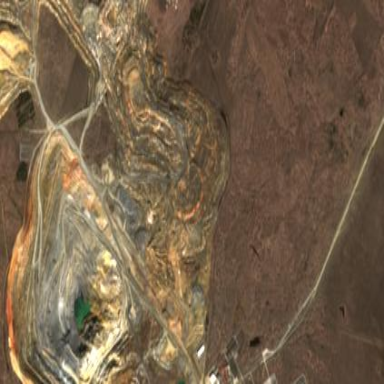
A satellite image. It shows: Quarry area.